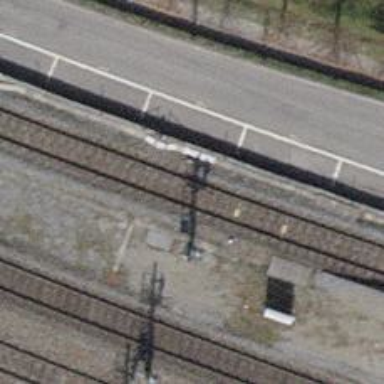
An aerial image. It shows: Railway signal.